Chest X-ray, PA view. Patient: 48 years old, sex M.
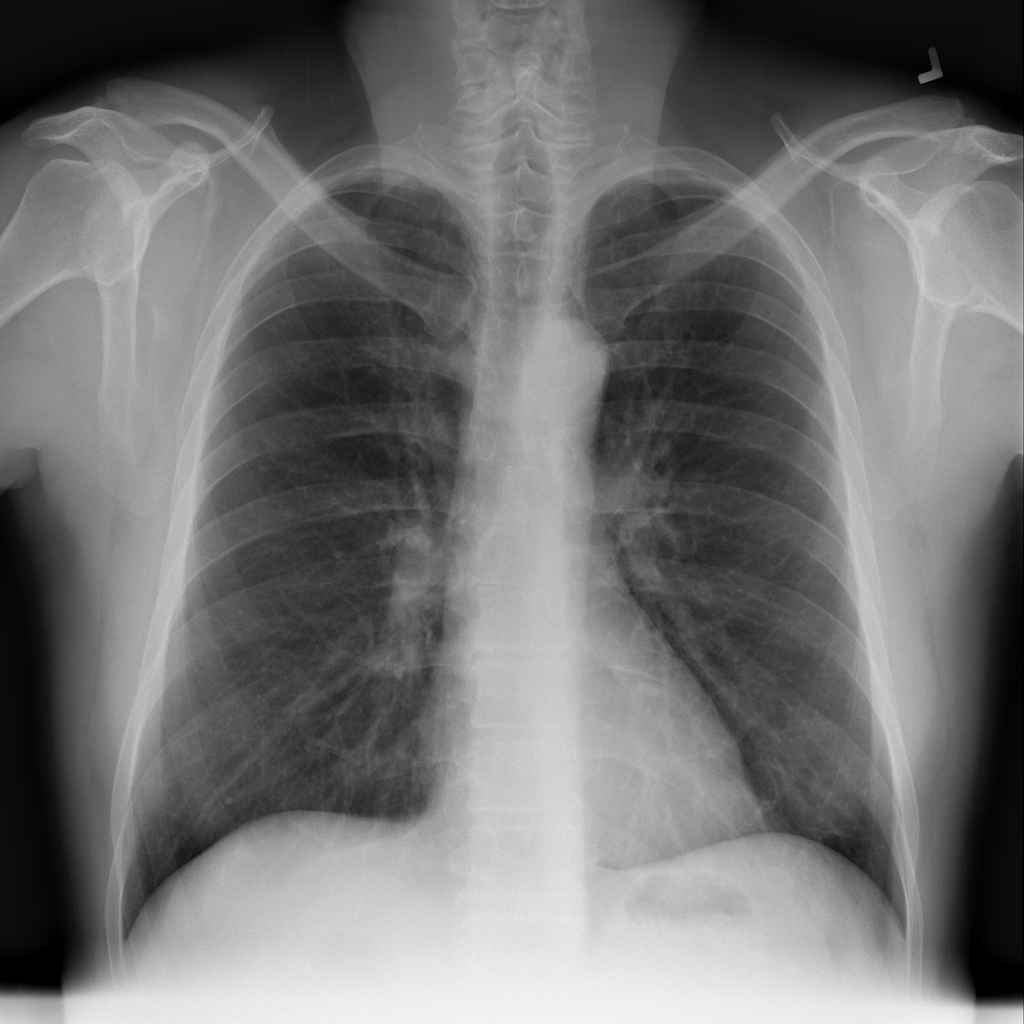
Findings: No Finding